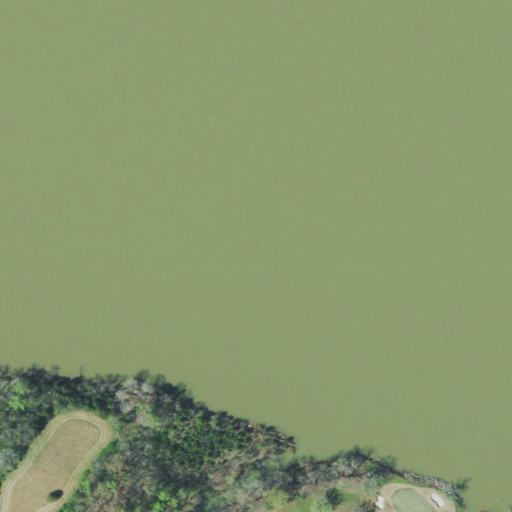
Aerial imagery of bar in Tennessee named Bogarts Shoals containing open water, deciduous forest, mixed forest, pasture, shrub, medium intensity development, and open development